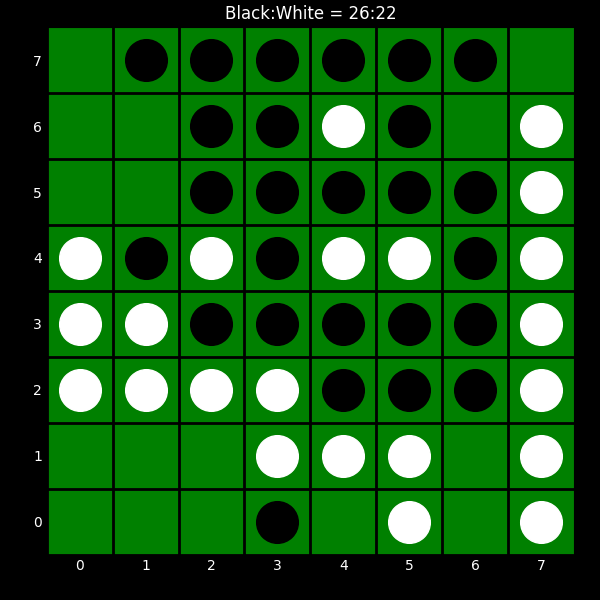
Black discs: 26
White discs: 22